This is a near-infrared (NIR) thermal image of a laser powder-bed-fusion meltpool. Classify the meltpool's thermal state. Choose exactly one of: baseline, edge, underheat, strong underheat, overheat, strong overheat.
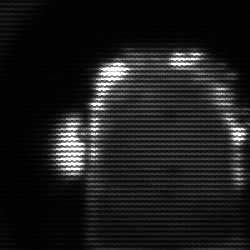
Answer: baseline